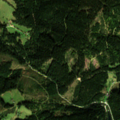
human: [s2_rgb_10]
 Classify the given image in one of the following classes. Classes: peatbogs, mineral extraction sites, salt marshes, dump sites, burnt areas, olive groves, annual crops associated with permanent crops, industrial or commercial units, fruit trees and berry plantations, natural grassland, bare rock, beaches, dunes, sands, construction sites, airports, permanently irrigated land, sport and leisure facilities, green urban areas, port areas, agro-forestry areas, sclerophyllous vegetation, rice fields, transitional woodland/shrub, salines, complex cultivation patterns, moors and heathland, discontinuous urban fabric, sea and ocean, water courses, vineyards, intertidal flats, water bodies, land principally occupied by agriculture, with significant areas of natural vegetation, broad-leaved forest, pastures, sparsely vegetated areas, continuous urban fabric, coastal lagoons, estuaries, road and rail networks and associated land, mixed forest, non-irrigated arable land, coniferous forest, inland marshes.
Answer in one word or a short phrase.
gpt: coniferous forest, transitional woodland/shrub, water bodies